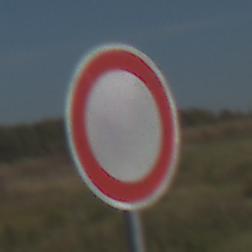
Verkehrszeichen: VerbotFahrzeugeAllerArt
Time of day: MorningAfternoon
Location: Outdoor (Nature)
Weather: Clear
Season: Autumn
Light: Natural